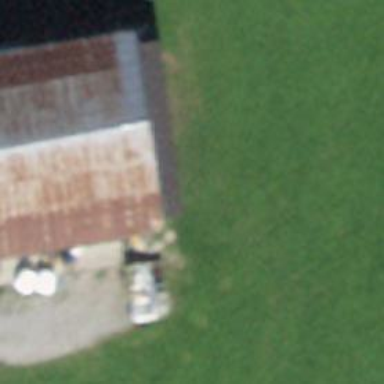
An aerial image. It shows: Rural barn.